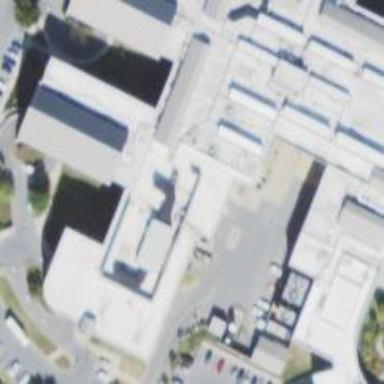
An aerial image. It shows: Clinic.